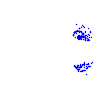
Particle: kaon